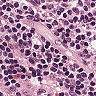
Metastatic tissue present: no